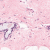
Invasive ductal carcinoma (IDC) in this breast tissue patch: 0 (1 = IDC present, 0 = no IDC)